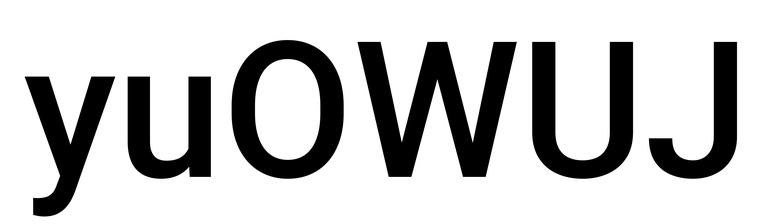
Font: Roboto_Medium